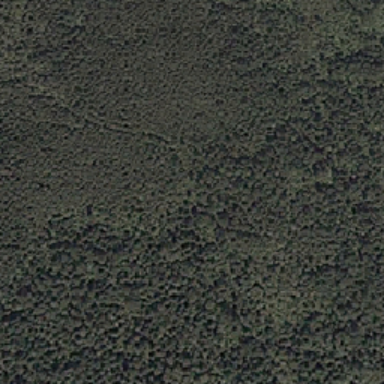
This forest tree is green .